Question: Hi I am using twitter bootstrap on an web application for the first time and I would like to create on a page up to 6-8 well that occupy 6 columns on a large screen.I have managed to do just that I only have one problem.
If for example the height of the well on the right is higher then the well on the left , alot of space get's left unfilled.Here is what I mean:

In order to solve this problem I thought it was as simple of setting the margin-top and margin-bottom of the well container to 0 but it did not work.This is my html structure:
'''
<section class="col-sm-6">
<div class="well overflow">
<div class="col-xs-8 reset-padding-left">
<h5><strong>About Me</strong></h5>
</div>
<div class="col-xs-4 text-right reset-padding-right">
<a class="btn btn-primary btn-edit"><i class="fa fa-pencil"></i> Edit</a>
</div>
<div class="col-xs-12 content-divider"></div>
<div class="col-xs-12 reset-padding-left">
<div class="col-xs-3 reset-padding-left">
<span>Birthday</span>
</div>
<div class="col-xs-9 reset-padding-right">
<p>15 November 1989</p>
</div>
</div>
<div class="col-xs-12 reset-padding-left">
<div class="col-xs-3 reset-padding-left">
<span>Gender</span>
</div>
<div class="col-xs-9 reset-padding-right">
<p>Male</p>
</div>
</div>
<div class="col-xs-12 reset-padding-left">
<div class="col-xs-3 reset-padding-left">
<span>Birth Place</span>
</div>
<div class="col-xs-9 reset-padding-right">
<p>Bacau, Romania</p>
</div>
</div>
</div>
</section>
<section class="col-sm-6">
<div class="well overflow">
<div class="col-xs-8 reset-padding-left">
<h5><strong>About Me</strong></h5>
</div>
<div class="col-xs-4 text-right reset-padding-right">
<a class="btn btn-primary btn-edit"><i class="fa fa-save"></i> Save</a>
</div>
<div class="col-xs-12 content-divider"></div>
<div class="col-xs-12 reset-padding-left reset-padding-right">
<div class="col-xs-3 reset-padding-left">
<span>Birthday</span>
</div>
<div class="col-xs-9 col-md-3 reset-padding-right add-margin-bottom">
<select class="form-control">
<option>1</option>
<option>2</option>
<option>3</option>
<option selected="selected">4</option>
<option>5</option>
</select>
</div>
<div class="col-xs-9 col-md-3 col-xs-offset-3 col-sm-offset-3 col-md-offset-0 col-lg-offset-0 reset-padding-right add-margin-bottom">
<select class="form-control">
<option>Dec</option>
<option selected="selected">Nov</option>
<option>Jan</option>
<option>Feb</option>
<option>Mart</option>
</select>
</div>
<div class="col-xs-9 col-md-3 col-xs-offset-3 col-sm-offset-3 col-md-offset-0 col-lg-offset-0 reset-padding-right add-margin-bottom">
<select class="form-control">
<option>1987</option>
<option>1987</option>
<option>1987</option>
<option selected="selected">1986</option>
<option>1985</option>
</select>
</div>
</div>
<div class="col-xs-12 reset-padding-left reset-padding-right add-margin-bottom">
<div class="col-xs-3 reset-padding-left">
<span>Gender</span>
</div>
<div class="col-xs-9 reset-padding-right">
<select class="form-control">
<option>Male</option>
<option>Female</option>
</select>
</div>
</div>
<div class="col-xs-12 reset-padding-left reset-padding-right add-margin-bottom">
<div class="col-xs-3 reset-padding-left">
<span>Birth City</span>
</div>
<div class="col-xs-9 reset-padding-right">
<input type="text" class="form-control" />
</div>
</div>
<div class="col-xs-12 reset-padding-left reset-padding-right">
<div class="col-xs-3 reset-padding-left">
<span>Birth Country</span>
</div>
<div class="col-xs-9 reset-padding-right">
<input type="text" class="form-control" />
</div>
</div>
</div>
</section>
'''
I only added the structure for the first two wells if I need to add more I'l add the reset.Is there any way to make the third well come imediatly under the first?
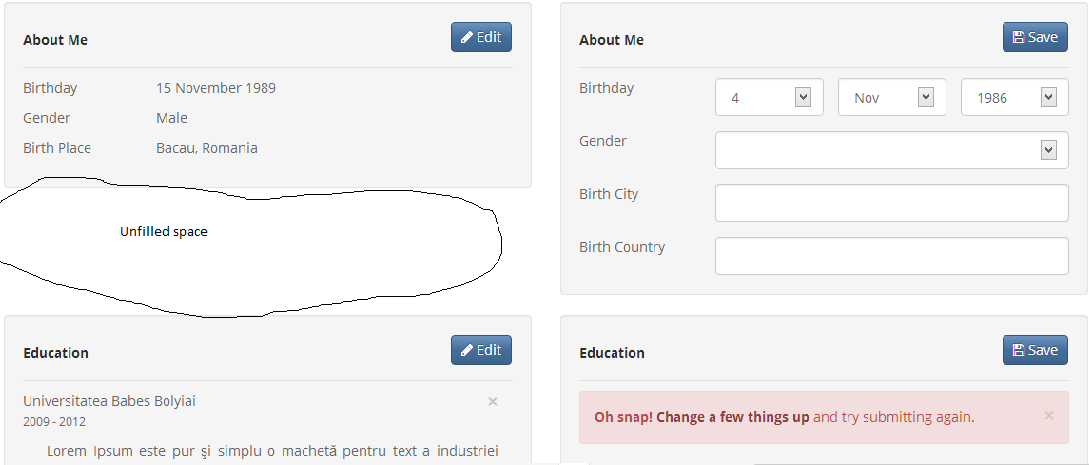
Answer: if you set to each even column .col-sm-6 float:right instead of float:left it seems to be working
'''
.col-sm-6:nth-child(even) {
float:right;
}
'''